Field crop: maize
Growth stage: 1
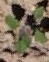
Species: chenopodium